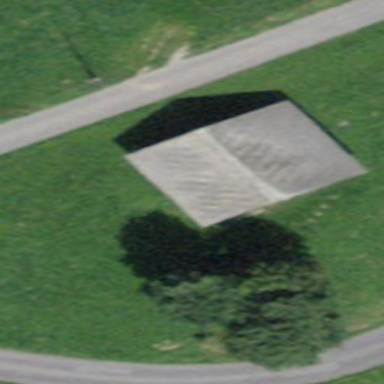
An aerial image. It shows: Barn.